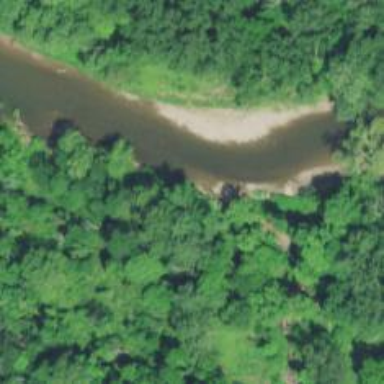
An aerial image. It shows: Beautiful river scene.